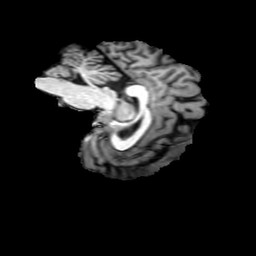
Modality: T1w
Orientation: sagittal
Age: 27
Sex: female
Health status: ill